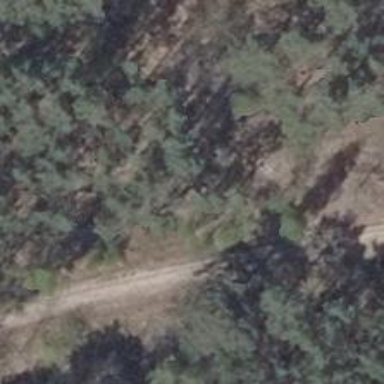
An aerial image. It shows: Sandy track road with grade4 tracktype.